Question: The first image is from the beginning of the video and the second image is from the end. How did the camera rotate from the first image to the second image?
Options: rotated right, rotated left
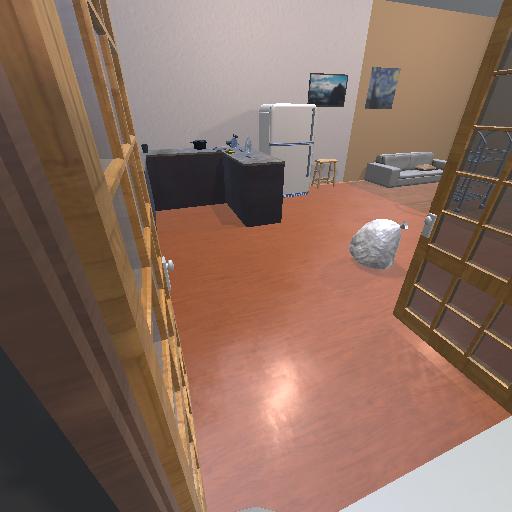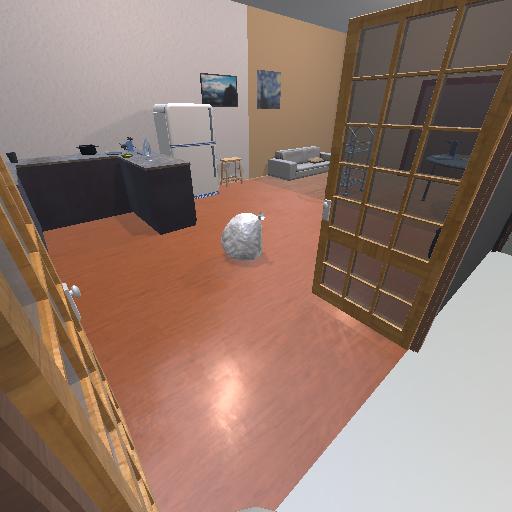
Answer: rotated right